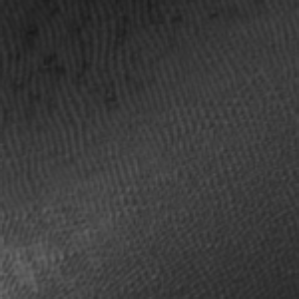
Label: frost